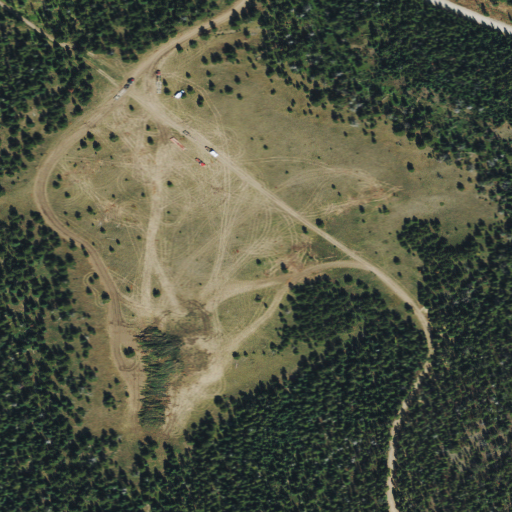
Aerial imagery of plain(s) in Montana named Dry Park containing evergreen forest, shrub, grassland, low intensity development, and open development